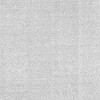
Atmospheric dust classification: dusty